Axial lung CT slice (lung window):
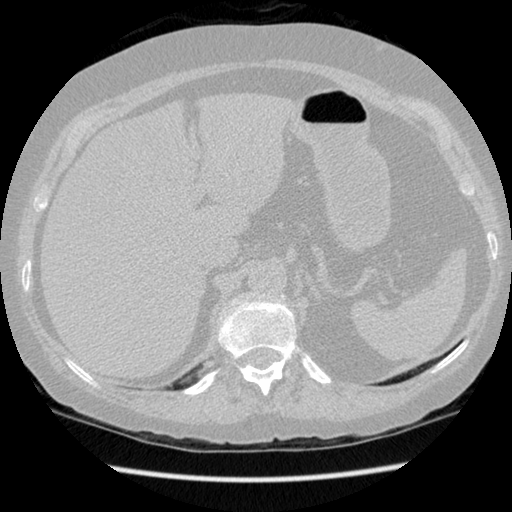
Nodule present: no